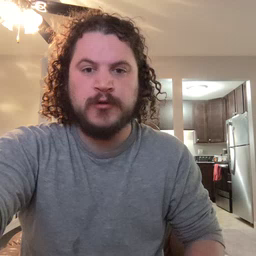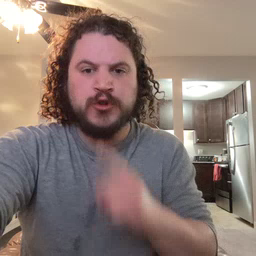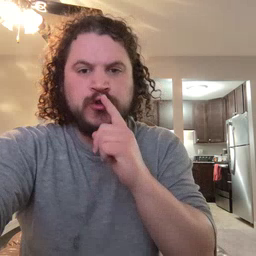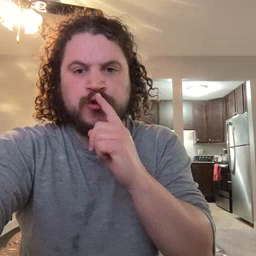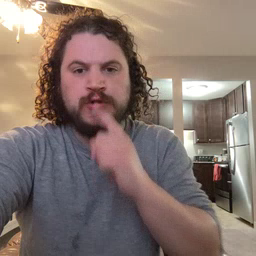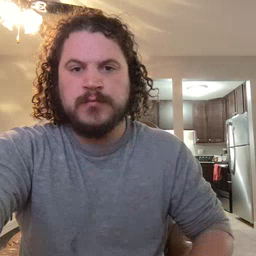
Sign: shhh